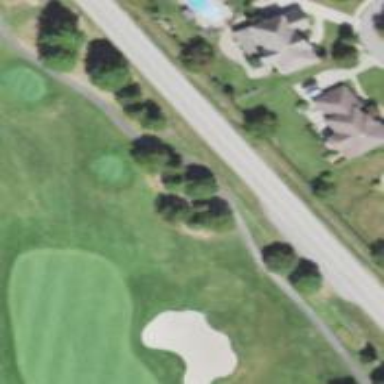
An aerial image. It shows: Path designated for golf carts.